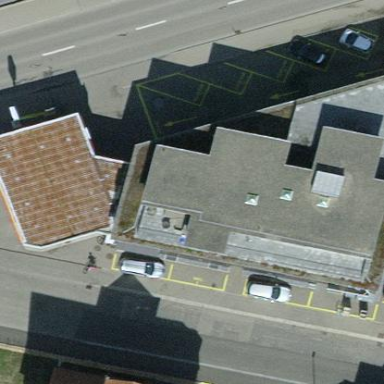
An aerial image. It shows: Commercial building.